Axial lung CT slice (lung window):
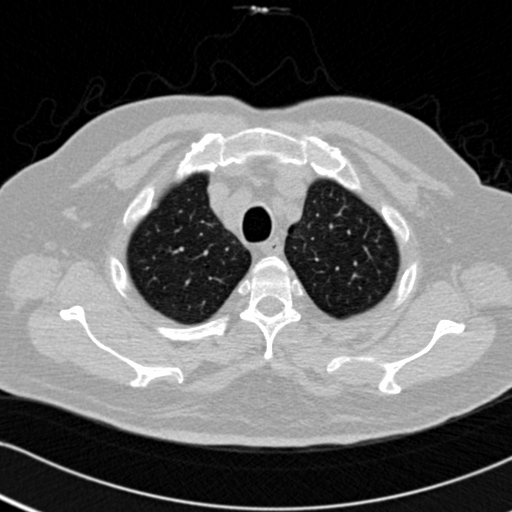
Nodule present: no